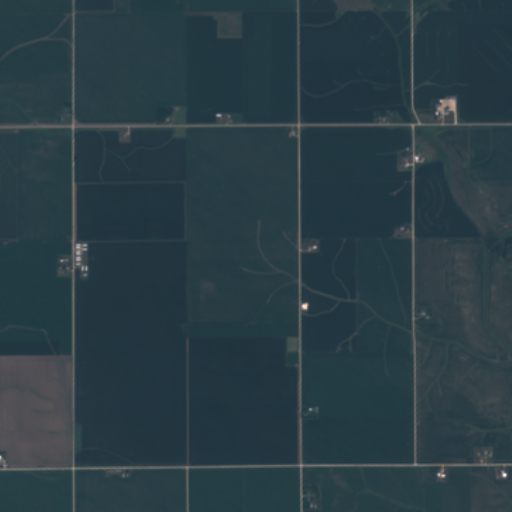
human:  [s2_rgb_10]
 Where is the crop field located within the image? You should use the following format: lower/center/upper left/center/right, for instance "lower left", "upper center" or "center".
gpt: The crop field is located in the lower left of the image.
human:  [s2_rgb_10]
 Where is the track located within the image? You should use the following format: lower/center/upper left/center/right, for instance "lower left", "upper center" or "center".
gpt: There is no track in the image.